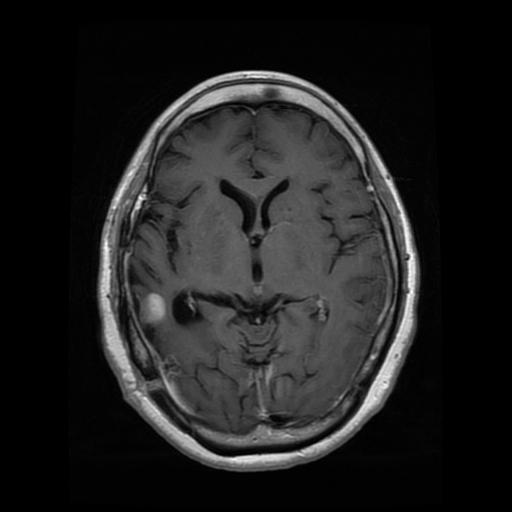
Label: glioma